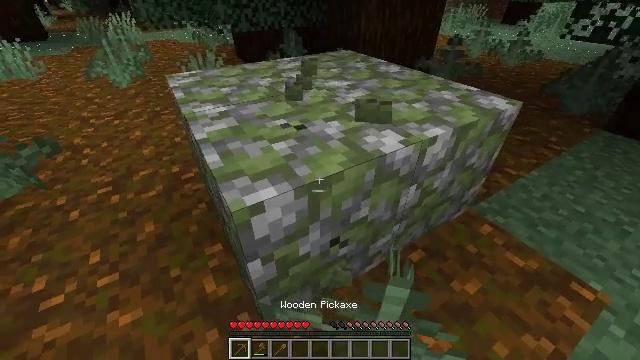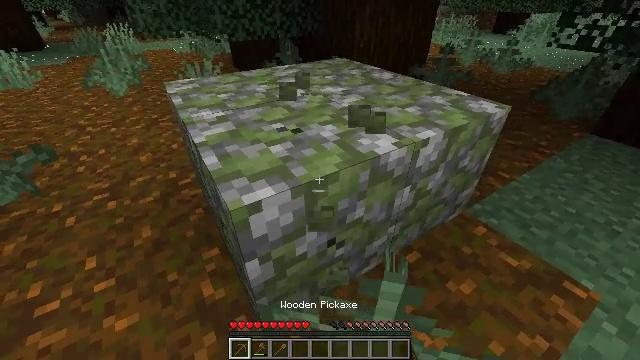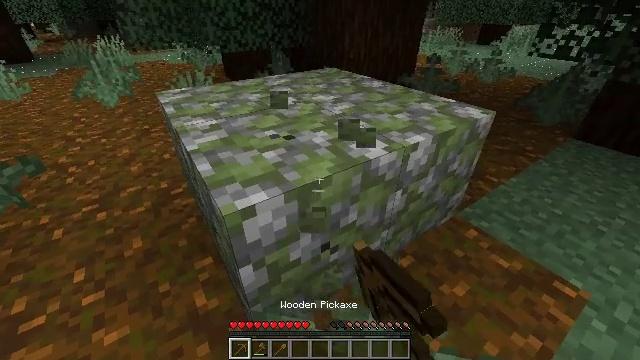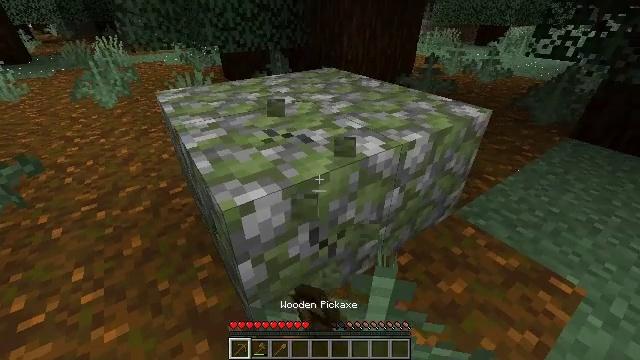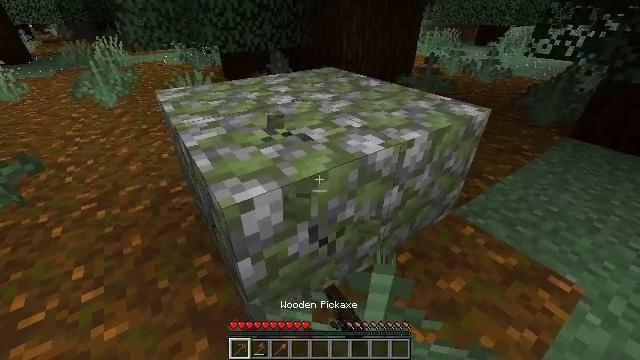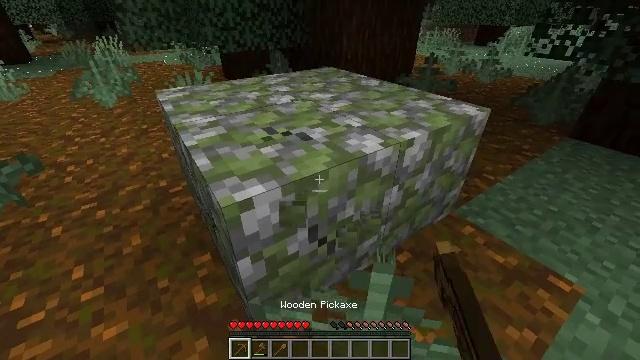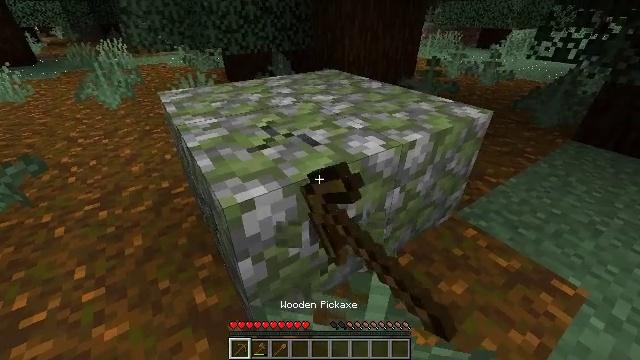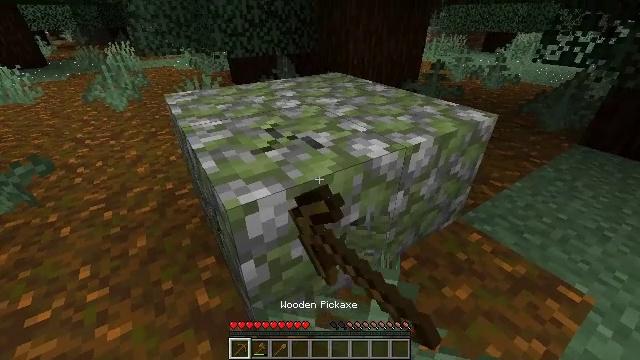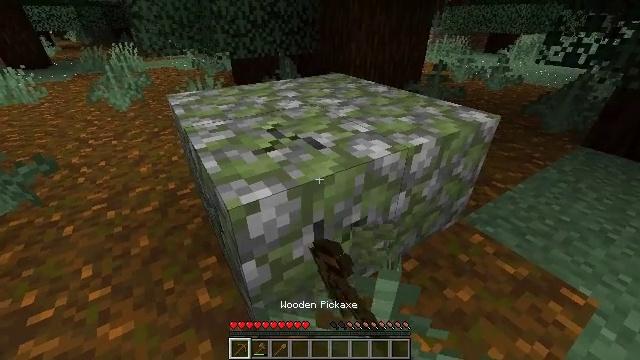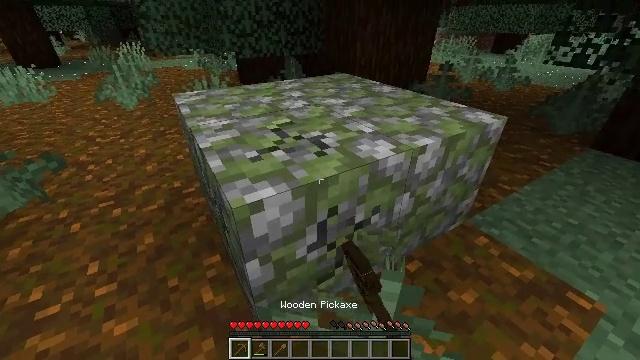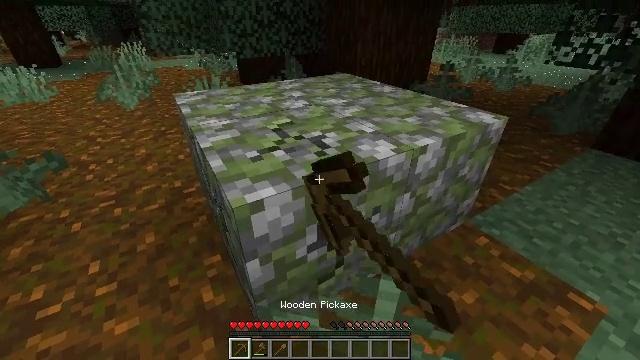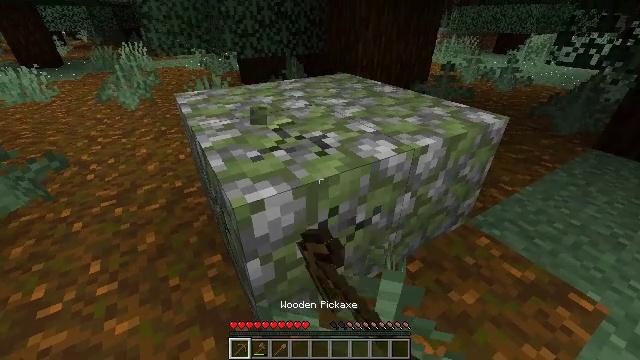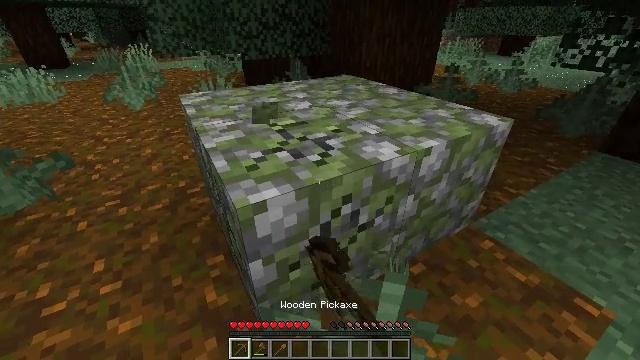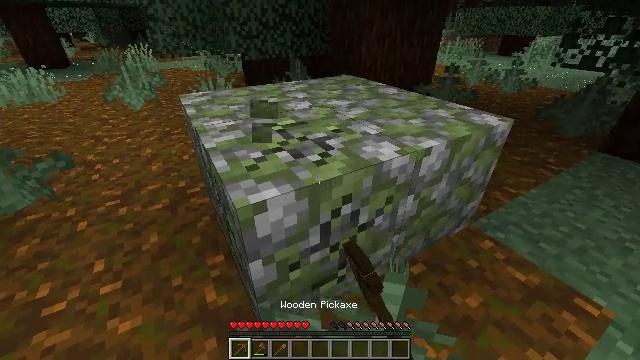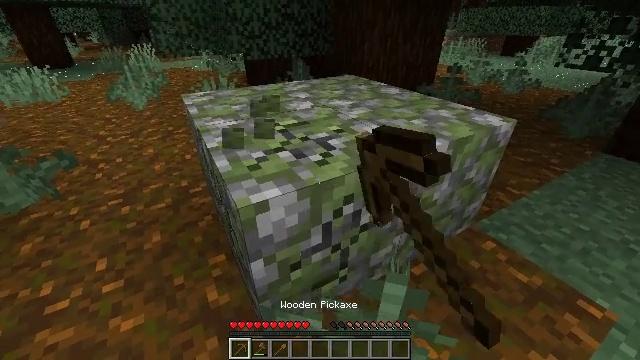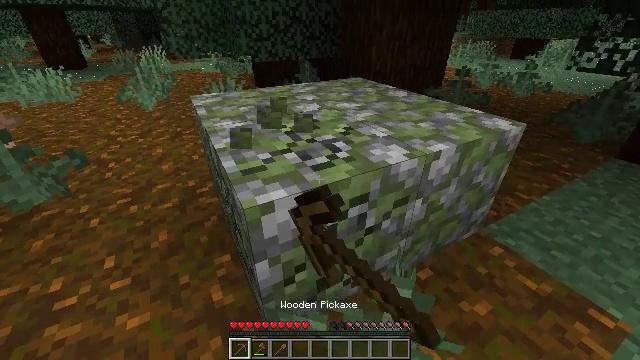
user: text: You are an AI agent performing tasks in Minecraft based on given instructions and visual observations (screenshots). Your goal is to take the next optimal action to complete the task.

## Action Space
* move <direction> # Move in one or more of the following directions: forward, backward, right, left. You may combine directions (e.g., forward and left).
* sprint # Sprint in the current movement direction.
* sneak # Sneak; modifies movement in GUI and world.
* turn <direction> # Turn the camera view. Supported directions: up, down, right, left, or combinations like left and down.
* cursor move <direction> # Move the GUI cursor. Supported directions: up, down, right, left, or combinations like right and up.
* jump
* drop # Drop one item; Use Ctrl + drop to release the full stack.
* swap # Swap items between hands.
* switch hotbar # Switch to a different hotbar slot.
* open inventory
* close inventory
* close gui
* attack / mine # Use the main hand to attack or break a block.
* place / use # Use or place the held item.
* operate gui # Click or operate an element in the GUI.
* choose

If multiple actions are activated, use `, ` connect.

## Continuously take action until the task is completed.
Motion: motion action
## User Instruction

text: Gather mossy cobblestone from a dungeon or ruin.
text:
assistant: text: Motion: turn up, attack / mine
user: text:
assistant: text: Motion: turn right and up, attack / mine
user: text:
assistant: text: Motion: attack / mine
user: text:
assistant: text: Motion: attack / mine
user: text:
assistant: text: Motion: attack / mine
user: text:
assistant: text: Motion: attack / mine
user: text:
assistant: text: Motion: attack / mine
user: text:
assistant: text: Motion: attack / mine
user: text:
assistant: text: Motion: turn left, attack / mine
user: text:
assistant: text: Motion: attack / mine
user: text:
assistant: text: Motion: attack / mine
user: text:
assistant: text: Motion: attack / mine
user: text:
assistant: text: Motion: attack / mine
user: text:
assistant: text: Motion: attack / mine
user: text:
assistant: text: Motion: turn left, attack / mine
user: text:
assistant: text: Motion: turn left, attack / mine
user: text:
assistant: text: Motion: turn left and up, attack / mine
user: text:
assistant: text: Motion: attack / mine
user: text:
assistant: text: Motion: attack / mine
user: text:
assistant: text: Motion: attack / mine
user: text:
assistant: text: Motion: attack / mine
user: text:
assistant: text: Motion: attack / mine
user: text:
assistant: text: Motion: attack / mine
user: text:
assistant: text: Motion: attack / mine
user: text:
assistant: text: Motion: attack / mine
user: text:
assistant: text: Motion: attack / mine
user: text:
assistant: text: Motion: attack / mine
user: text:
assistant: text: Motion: attack / mine
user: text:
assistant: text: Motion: attack / mine
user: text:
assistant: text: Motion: attack / mine